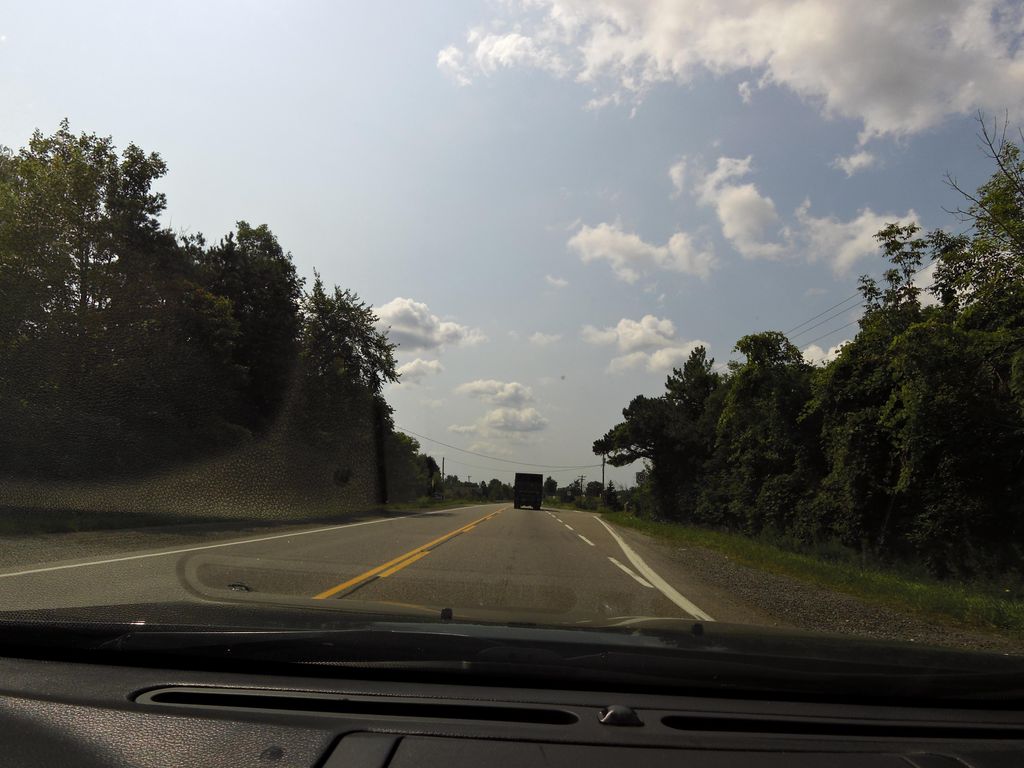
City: hamilton